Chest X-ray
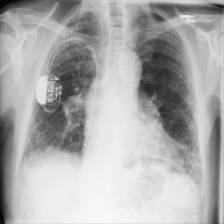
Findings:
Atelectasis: negative
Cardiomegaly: negative
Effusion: negative
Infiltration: negative
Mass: negative
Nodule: negative
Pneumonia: negative
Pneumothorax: negative
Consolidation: negative
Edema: negative
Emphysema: negative
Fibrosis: positive
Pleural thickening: negative
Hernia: negative